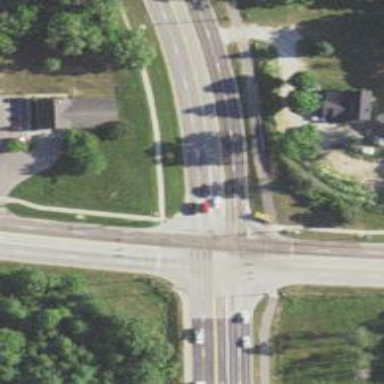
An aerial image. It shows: Zebra crossing on the road.